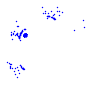
Particle: kaon